Question: I am following and old tutorial (from book) for JavaScript and I have some troubles with making it work. OS is Windows 7/84 and IDE is Netbeans 8.02. Browsers are IE 11, and latest versions of Chrome and Firefox.
Here is the code:
'''
<HTML>
<HEAD><TITLE>Detecting embedded objects (applets, plug-ins, etc.)</TITLE>
<SCRIPT LANGUAGE="JavaScript" TYPE="text/javascript">
<!-- Hide from browsers that do not support JavaScript
function detectPlugins() {
if (navigator.plugins.length > 0) {
var pluginDescription = "";
for (var numPlugins = 0; numPlugins < navigator.plugins.length; numPlugins++) {
pluginDescription = pluginDescription + " " + navigator.plugins[numPlugins].name
}
alert(navigator.plugins.length + " browser plug-ins detected: "
+ pluginDescription);
}
else {
alert("No browser plug-ins detected. (Remember, IE doesn't support plug-ins.)")
}
}
function detectApplets() {
if (document.applets.length > 0) {
alert(document.applets.length + " Java applets detected. (Rememember, IE counts applets as embedded objects.)")
}
else {
alert("No Java applets detected.")
}
}
function detectEmbeds() {
if (navigator.appName == "Microsoft Internet Explorer") {
// The user is running IE, so check for objects
// embedded using the OBJECT tag.
//
// The readyState property of an object embedded
// using the OBJECT property can contain one of 3
// values:
// 0 = uninitialized
// 1 = loading
// 4 = finished loading and ready to go
if (document.QTsample.readyState == 4) {
alert("Detected the QTsample embedded object");
}
if (document.clock.readyState == 4) {
alert("Detected the clock embedded object");
}
}
else {
if (navigator.appName == "Netscape") {
if (document.embeds.length > 0) {
alert(document.embeds.length + " embedded object(s) detected.")
}
else {
alert("No embedded objects detected.");
}
}
}
}
// --> Finish hiding
</SCRIPT>
</HEAD>
<BODY>
Two embedded objects appear below:
<OL>
<LI><b>A sample movie provided free by QuickTime (Sample.mov).</b>
Note: IE identifies applets as objects. IE does not recognize browser plug-ins. (IE supports
ActiveX objects instead of plug-ins.)
<LI><b>A sample Java applet provided free by Sun Microsystems (JavaClock.class)</b>
Note: Navigator identifies applets as applets.
</OL>
<!--
You use the OBJECT tag to embed an ActiveX component into a page meant for MSIE;
you use the EMBED tag to embed a plug-in into a page meant for Navigator.
Notice the difference between the way the value of the SRC
variable must be specified.
// -->
<OBJECT CLASSID="clsid:02BF25D5-8C17-4B23-BC80-D3488ABDDC6B" WIDTH="320" HEIGHT="250"
ID="QTsample" CODEBASE="http://www.apple.com/qtactivex/qtplugin.cab">
<PARAM name="SRC" VALUE="C:\Program Files (x86)\QuickTime\Sample.mov">
<PARAM name="AUTOPLAY" VALUE="true">
<PARAM name="CONTROLLER" VALUE="true">
<EMBED SRC="file://C:\Program Files (x86)\QuickTime\Sample.mov" WIDTH="320" HEIGHT="250"
AUTOPLAY="true" CONTROLLER="true" PLUGINSPAGE="http://www.apple.com/quicktime/download/">
</OBJECT>
<!--
This Java applet is freely available from Sun Microsystems. For more info, visit http://java.sun.com/openstudio/applets/clock.html
Note: the APPLET tag was deprecated in HTML 4.0, which means that programmers are encouraged to use the OBJECT tag
(instead of the APPLET tag) to embed Java applets in Web pages. Future browsers may not support the APPLET tag.
// -->
<APPLET ID="clock" CODEBASE="classes" CODE="JavaClock.class" WIDTH="150" HEIGHT="150">
<PARAM NAME="bgcolor" VALUE="FFFFFF">
<PARAM NAME="border" VALUE="5">
<PARAM NAME="ccolor" VALUE="dddddd">
<PARAM NAME="cfont" VALUE="TimesRoman|BOLD|18">
<PARAM NAME="delay" VALUE="100">
<PARAM NAME="hhcolor" VALUE="0000FF">
<PARAM NAME="link" VALUE="http://java.sun.com/">
<PARAM NAME="mhcolor" VALUE="00FF00">
<PARAM NAME="ncolor" VALUE="000000">
<PARAM NAME="nradius" VALUE="80">
<PARAM NAME="shcolor" VALUE="FF0000">
</APPLET>
<P>
<FORM>
<INPUT TYPE="button" VALUE="detect embedded objects" onClick="detectEmbeds()">
<INPUT TYPE="button" VALUE="detect plug-ins" onClick="detectPlugins()">
<INPUT TYPE="button" VALUE="detect applets" onClick="detectApplets()">
</FORM>
</BODY>
</HTML>
'''
Originally in book paths were like:
'''
<PARAM name="SRC" VALUE="c:\Program Files\QuickTime\Sample.mov">
'''
and
'''
<EMBED SRC="file://c:\Program Files\QuickTime\Sample.mov" WIDTH="320"
HEIGHT="250" AUTOPLAY="true" CONTROLLER="true"
PLUGINSPAGE="http://www.apple.com/quicktime/download/">
'''
So I changed that to reflect Windows 7 64 bit program path.
It didn't work. Then I moved Sample.mov to C:\Sample.mov and updated paths in code as well, but that didn't work either? Then I moved Sample.mov to same folder where is html, updated paths just to "Sample.mov" without "C:". And it worked. I tried all possible combinations prior to that ( / or // or \ or file:///C:/... etc). But it works only without any path.
So in order to make QuickTime video opening in both IE and Firefox I ended up with this:
'''
<OBJECT CLASSID="clsid:02BF25D5-8C17-4B23-BC80-D3488ABDDC6B" WIDTH="320" HEIGHT="250"
ID="QTsample" CODEBASE="http://www.apple.com/qtactivex/qtplugin.cab">
<PARAM name="SRC" VALUE="Sample.mov">
<PARAM name="AUTOPLAY" VALUE="true">
<PARAM name="CONTROLLER" VALUE="true">
<EMBED SRC="Sample.mov" WIDTH="320" HEIGHT="250"
AUTOPLAY="true" CONTROLLER="true" PLUGINSPAGE="http://www.apple.com/quicktime/download/">
</OBJECT>
'''
Unfortunately, I can't make java clock work. I also tried every combination but browser just don't "see" JavaClock class? No matter if I tun it from IDE (Netbeans of directly by opening HTMK page from browser (IE, Firefox or Chrome). Browsers are complaining that JavaClock.class doesn't exist?
Files are located as on this screenshot:

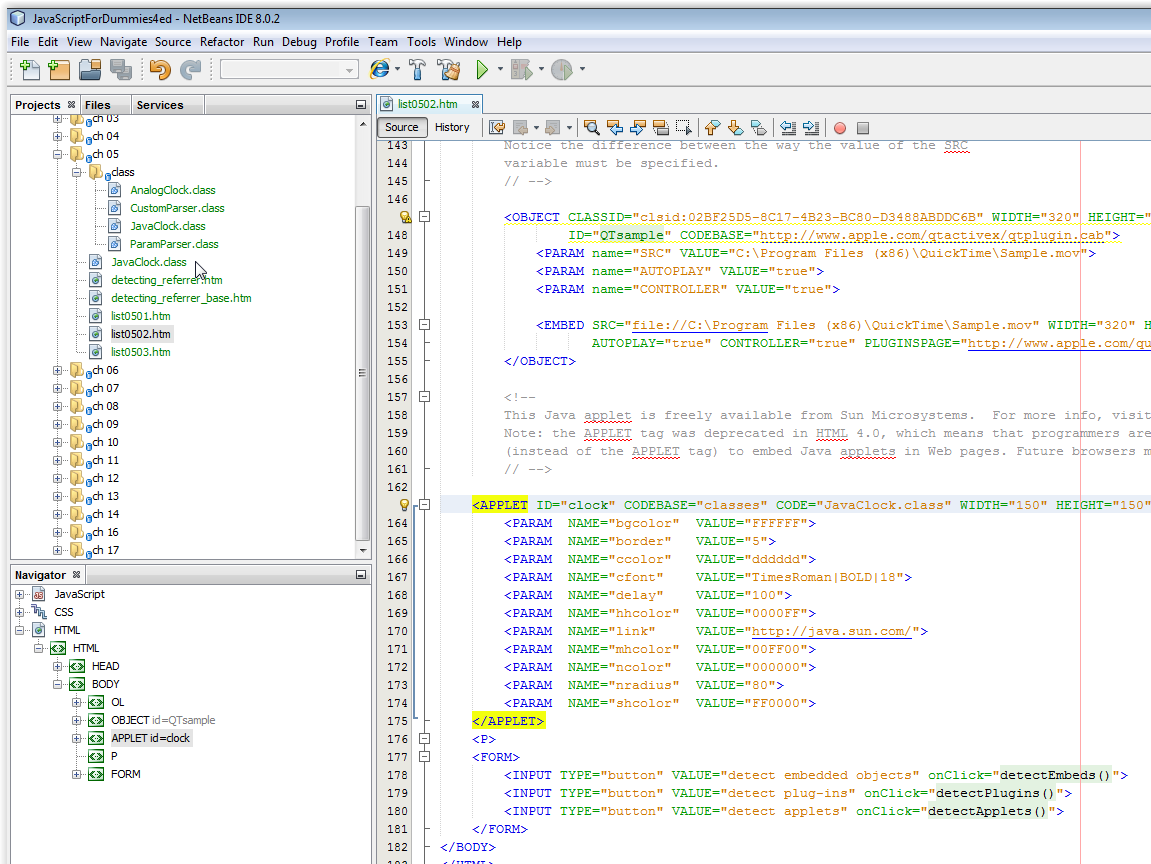
Answer: I just found where the error is (blame to the author of the book):
It should be (for CODEBASE) not
It should be:
'''
<APPLET ID="clock" CODEBASE="class" CODE="JavaClock.class" WIDTH="150" HEIGHT="150">
'''
instead of
'''
<APPLET ID="clock" CODEBASE="classes" CODE="JavaClock.class" WIDTH="150" HEIGHT="150">
'''
Now it is ok (even on local machine):